Aerial crown-view tile of a tropical tree (Barro Colorado Island, Panama), acquired 20250818:
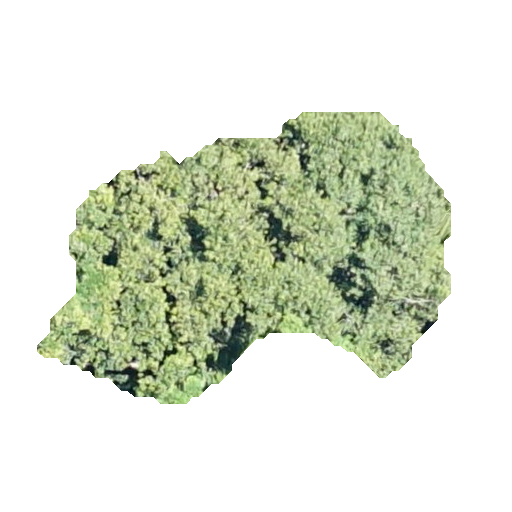
Species: Luehea seemannii
GBIF accepted scientific name: Luehea seemannii
Crown area: 117.193 m²